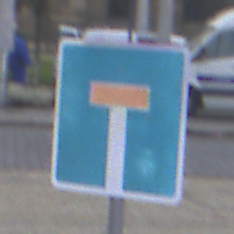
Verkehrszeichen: Sackgasse
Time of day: MorningAfternoon
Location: Outdoor (Urban)
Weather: PartlyCloudy
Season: NotSpecified
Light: Natural